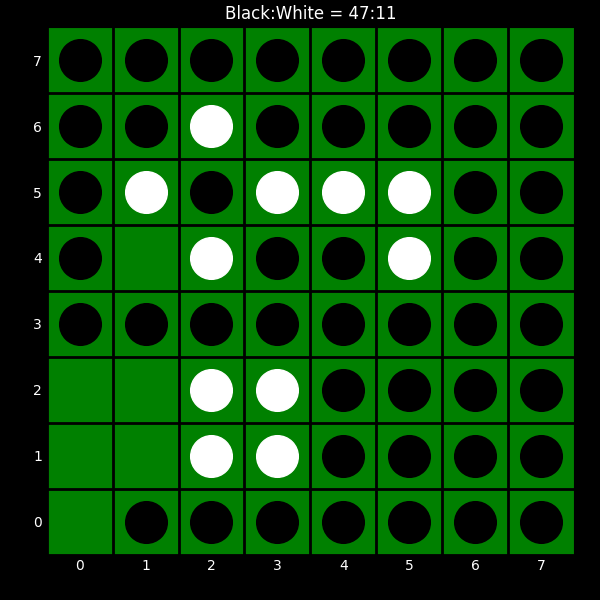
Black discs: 47
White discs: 11